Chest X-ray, AP view. Patient: 60 years old, sex M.
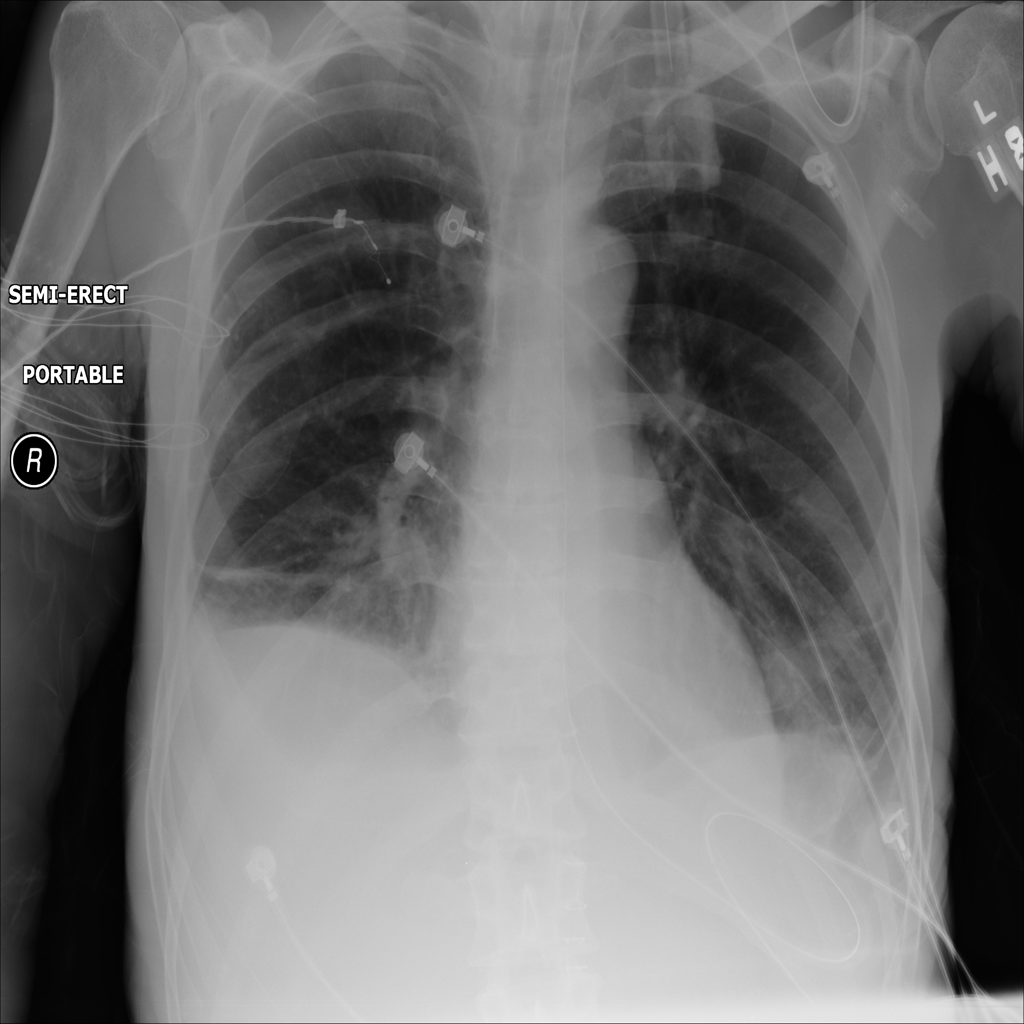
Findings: Infiltration